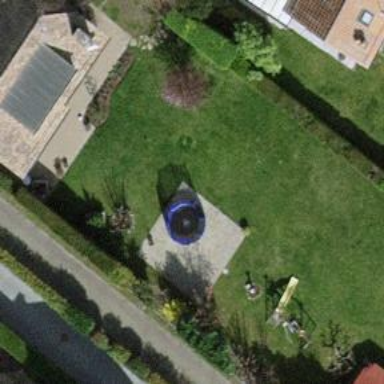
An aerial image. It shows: Garden surrounded by fence.